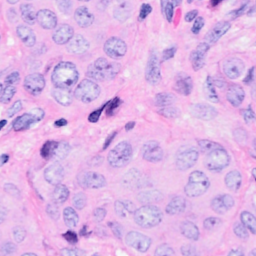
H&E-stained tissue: Breast